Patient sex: M
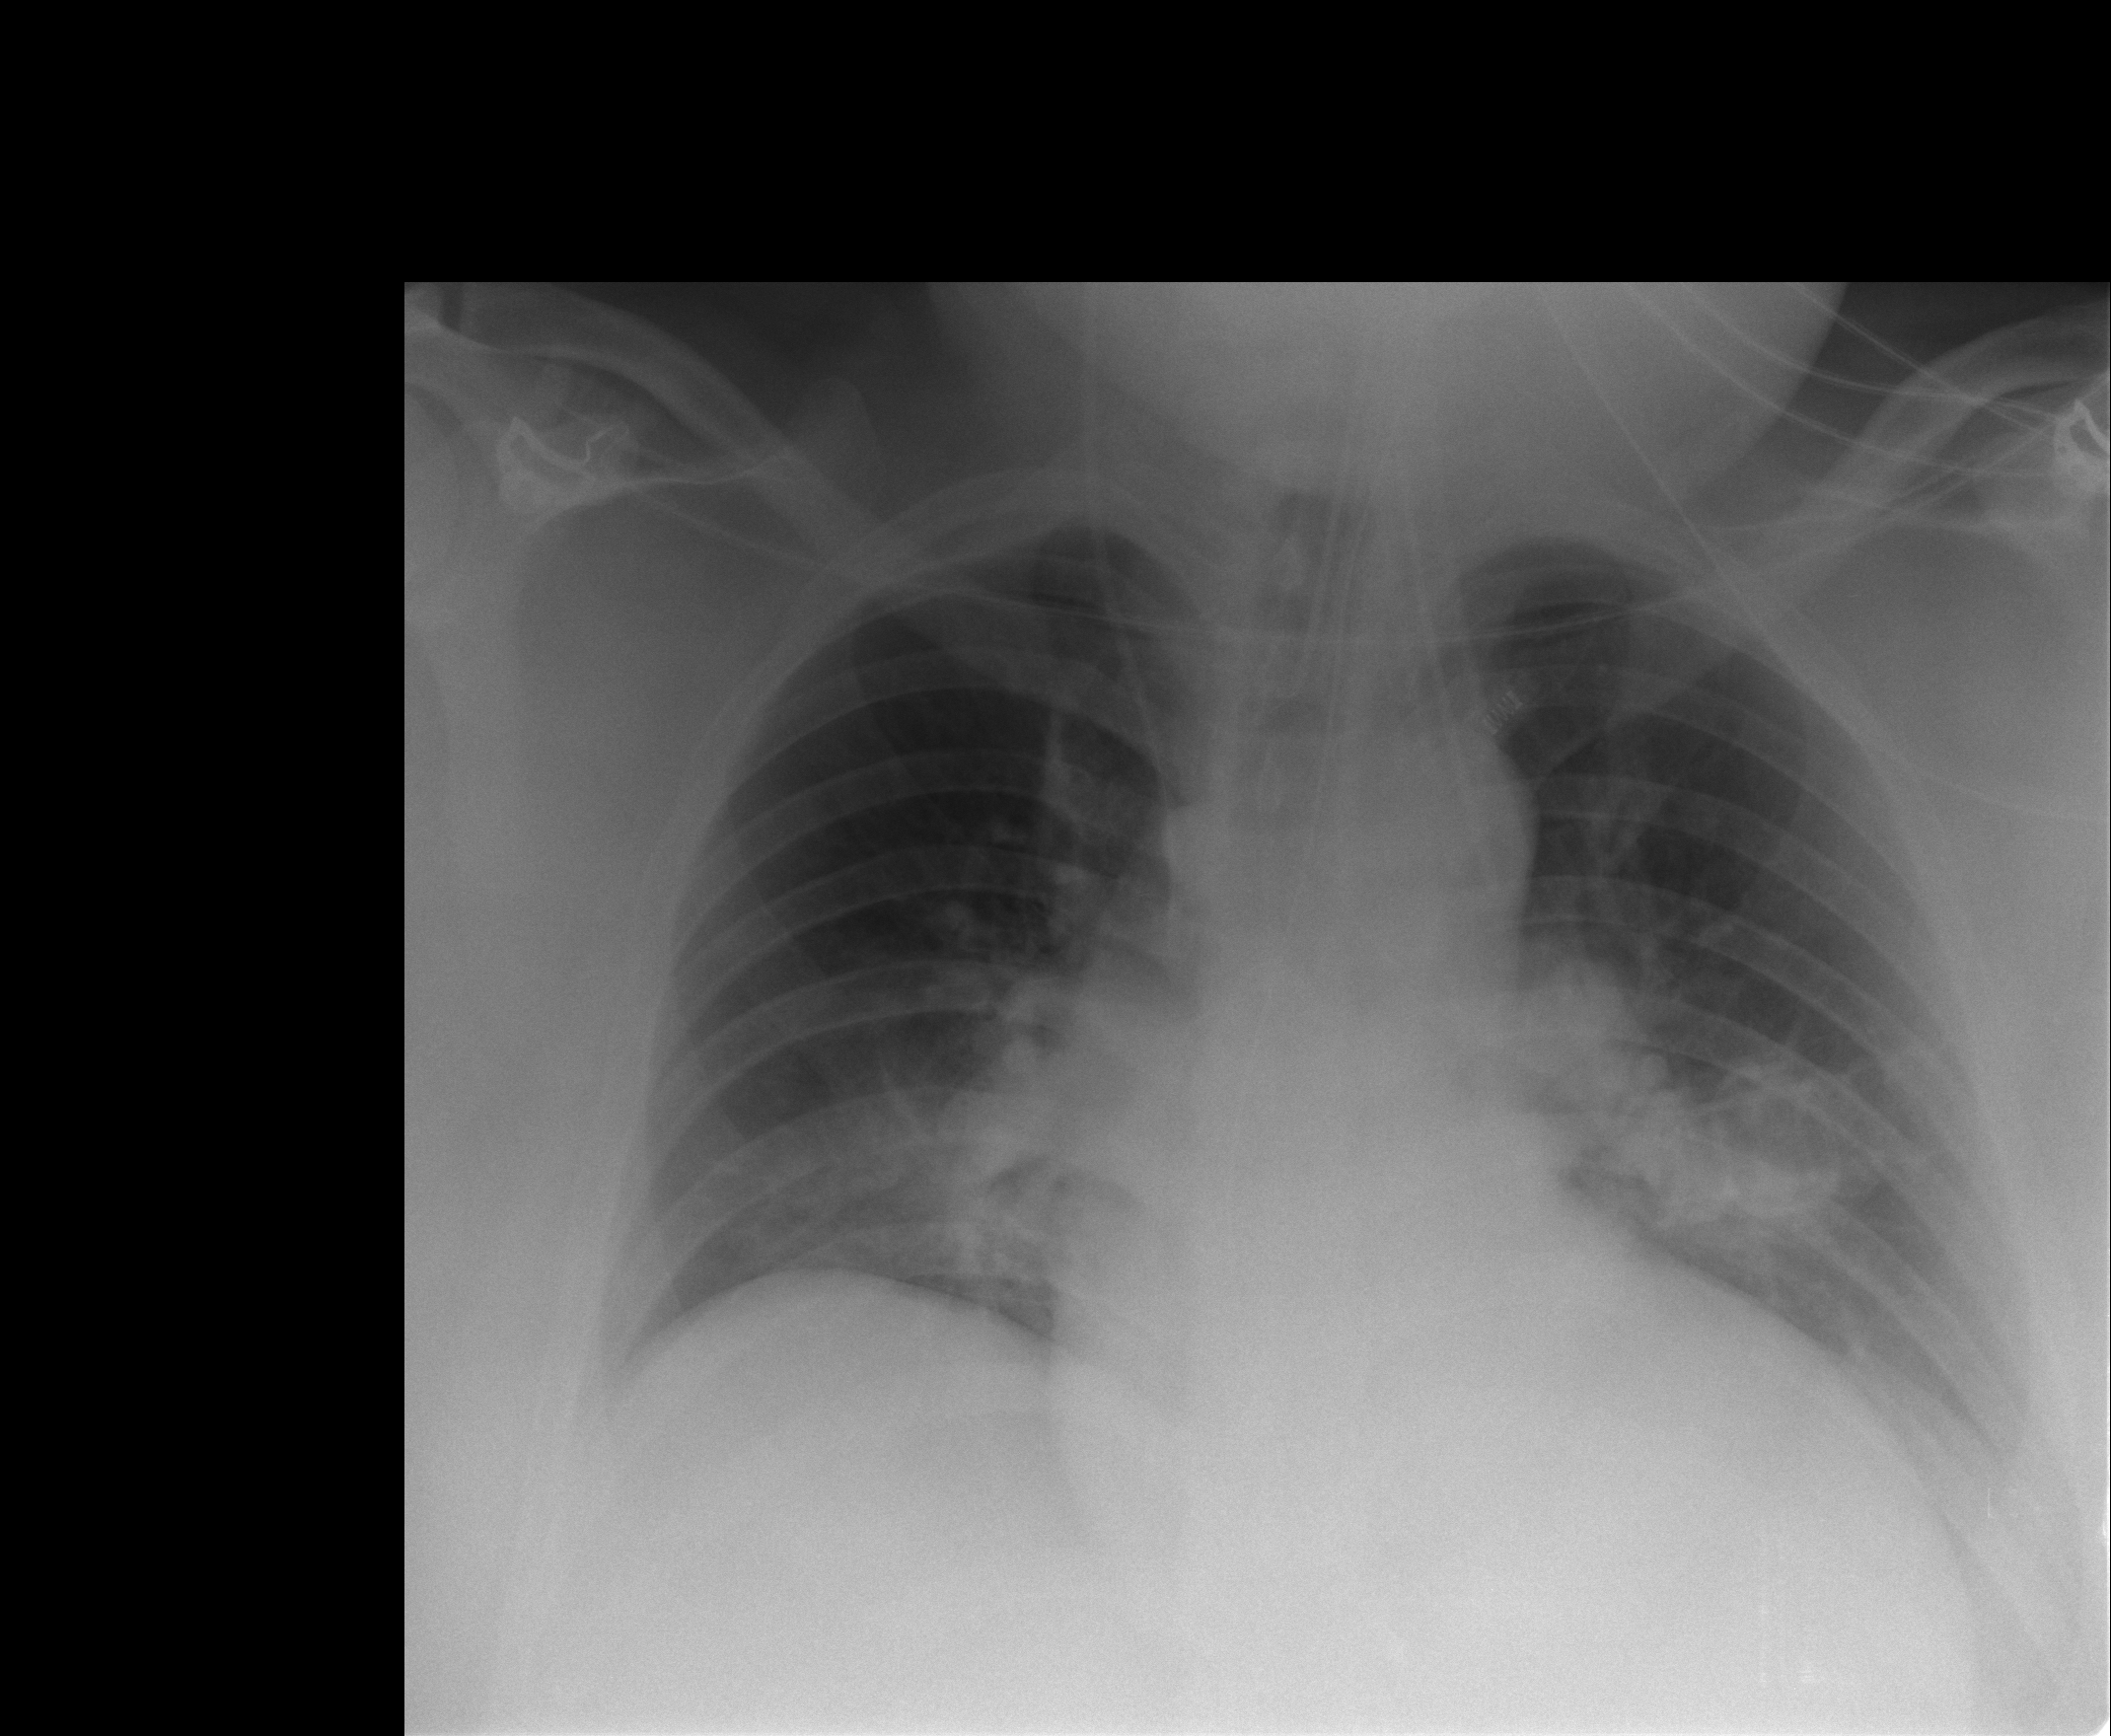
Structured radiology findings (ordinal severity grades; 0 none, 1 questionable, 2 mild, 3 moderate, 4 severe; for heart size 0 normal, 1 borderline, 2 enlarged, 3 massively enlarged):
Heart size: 2
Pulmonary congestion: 0
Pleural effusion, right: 0
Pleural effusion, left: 1
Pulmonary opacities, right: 0
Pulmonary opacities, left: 0
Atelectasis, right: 0
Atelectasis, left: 0